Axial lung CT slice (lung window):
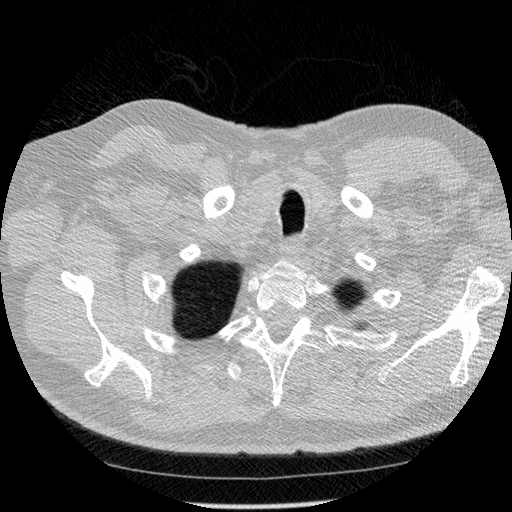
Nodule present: no